Field crop: maize
Growth stage: 2
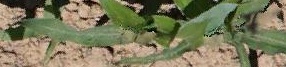
Species: maize